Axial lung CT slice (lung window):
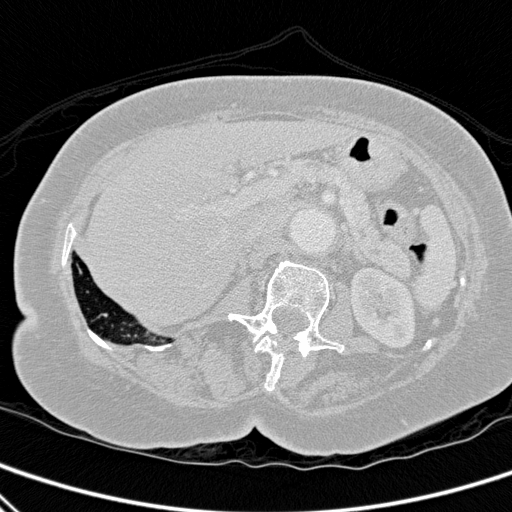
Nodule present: no